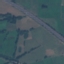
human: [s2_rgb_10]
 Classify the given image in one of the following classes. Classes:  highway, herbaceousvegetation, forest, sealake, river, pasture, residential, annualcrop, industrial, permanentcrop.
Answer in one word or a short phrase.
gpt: Highway